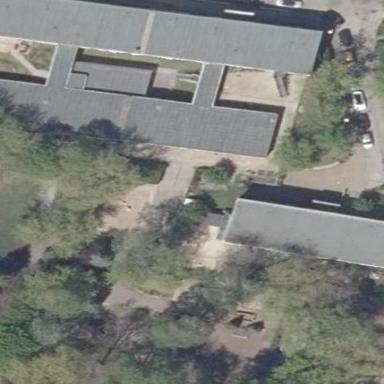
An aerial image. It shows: Kindergarten.